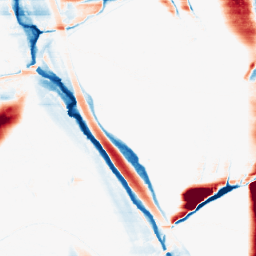
Category: morphological
Decomposition family: morphological_rect
Decomposition parameters: operation: average
width: 50
height: 3
Upsampling method: bilinear
Upsampling parameters: scale: 8
Upsampling scale: 8